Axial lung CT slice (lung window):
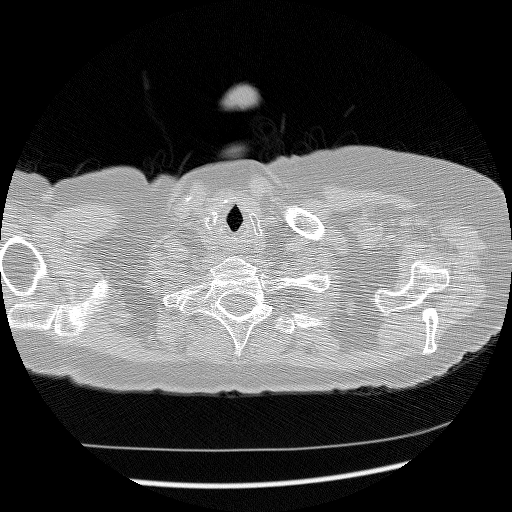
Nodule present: no